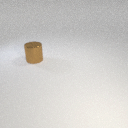
large brown metal cylinder